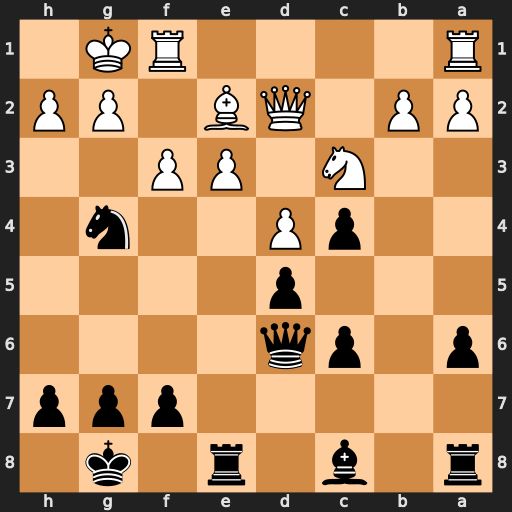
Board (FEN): r1b1r1k1/5ppp/p1pq4/3p4/2pP2n1/2N1PP2/PP1QB1PP/R4RK1
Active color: b
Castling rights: -
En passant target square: -
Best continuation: Qxh2#